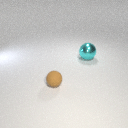
small brown rubber sphere to the left of large cyan metal sphere